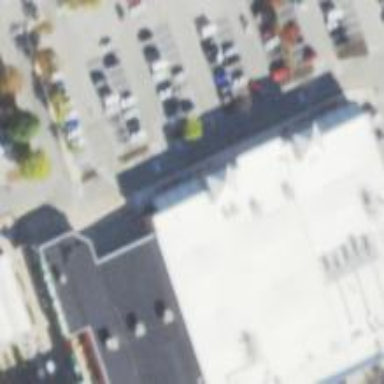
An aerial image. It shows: Building that houses furniture shop.